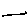
Label: line